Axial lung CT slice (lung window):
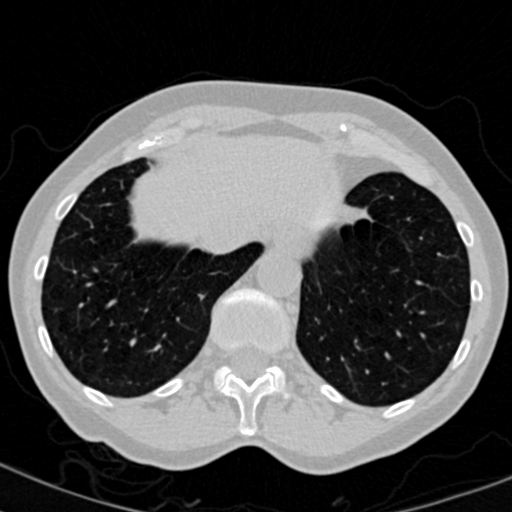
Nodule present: no